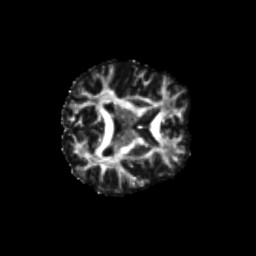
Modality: FA
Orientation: axial
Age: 42
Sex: female
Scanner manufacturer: siemens
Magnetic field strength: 3 T
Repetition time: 8.6 s
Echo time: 0.095 s